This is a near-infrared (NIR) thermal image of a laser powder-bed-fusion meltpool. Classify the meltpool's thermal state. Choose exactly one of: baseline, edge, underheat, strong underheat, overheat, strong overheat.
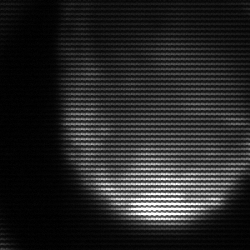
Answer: edge